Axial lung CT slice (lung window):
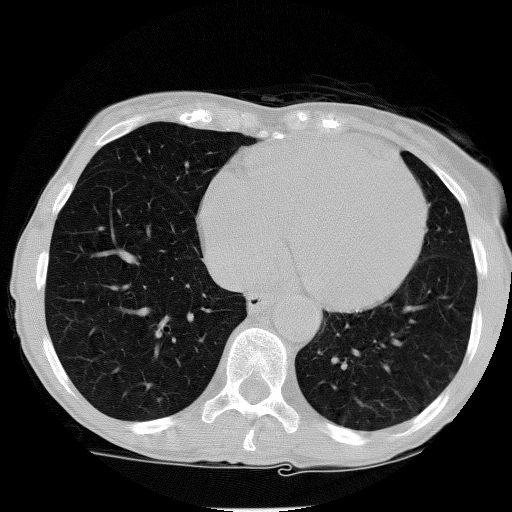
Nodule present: no